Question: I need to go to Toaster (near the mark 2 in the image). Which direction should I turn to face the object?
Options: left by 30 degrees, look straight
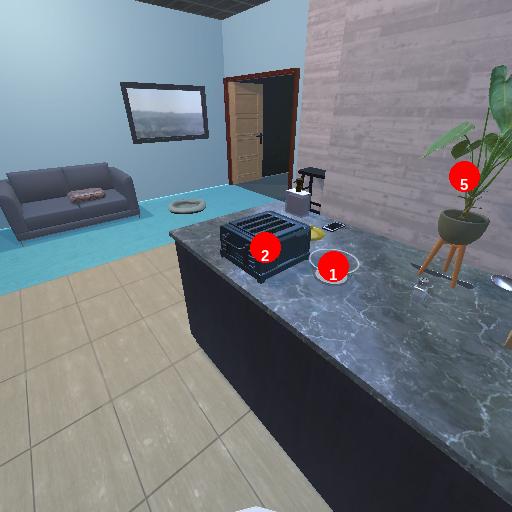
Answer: left by 30 degrees